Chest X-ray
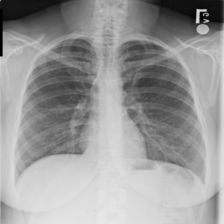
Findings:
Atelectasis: negative
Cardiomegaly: negative
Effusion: negative
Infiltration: negative
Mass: negative
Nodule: negative
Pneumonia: negative
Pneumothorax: negative
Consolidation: negative
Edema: negative
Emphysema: negative
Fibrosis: negative
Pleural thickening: negative
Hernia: negative